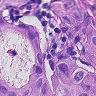
Metastatic tissue present: yes